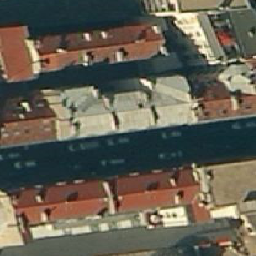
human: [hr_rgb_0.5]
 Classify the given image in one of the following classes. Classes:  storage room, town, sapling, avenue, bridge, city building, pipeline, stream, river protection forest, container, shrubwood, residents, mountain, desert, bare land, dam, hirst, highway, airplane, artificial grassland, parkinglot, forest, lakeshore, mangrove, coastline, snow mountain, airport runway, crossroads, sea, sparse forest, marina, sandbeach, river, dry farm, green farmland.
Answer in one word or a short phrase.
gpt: city building